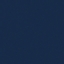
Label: SeaLake